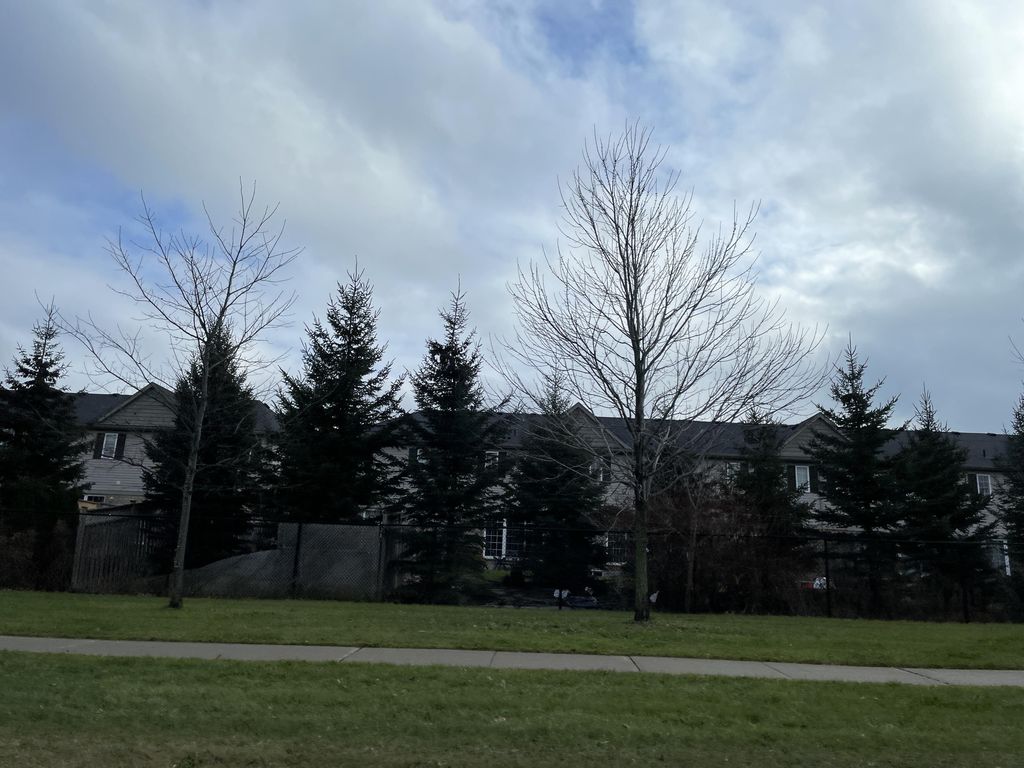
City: kitchener-waterloo